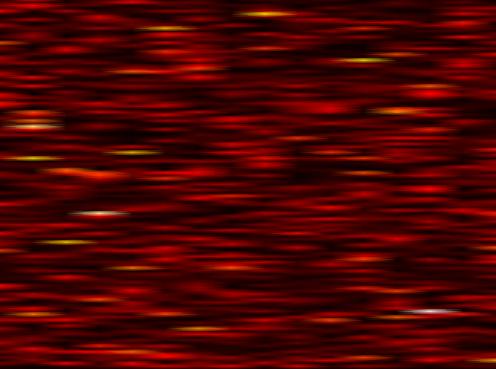
Label: UFMC